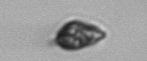
Label: Prorocentrum_triestinum